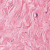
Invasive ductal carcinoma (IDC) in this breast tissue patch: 0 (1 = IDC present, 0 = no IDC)